Interaction volume radius: 5 \u00c5
Interaction volume height: 25 \u00c5
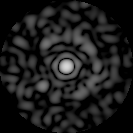
Disorder parameter: 0.8164